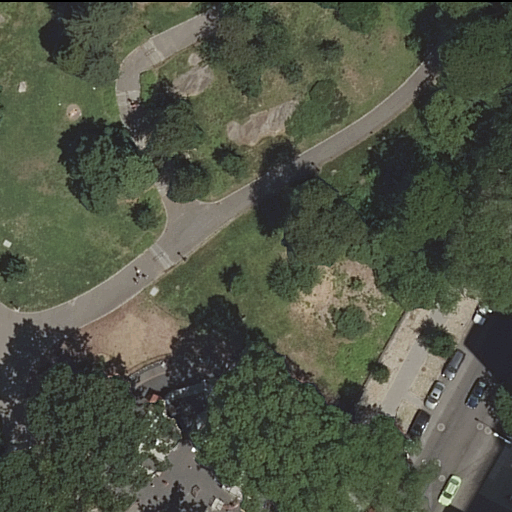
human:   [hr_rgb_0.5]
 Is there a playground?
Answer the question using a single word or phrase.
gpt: yes

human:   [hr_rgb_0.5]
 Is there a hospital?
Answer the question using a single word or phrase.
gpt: yes

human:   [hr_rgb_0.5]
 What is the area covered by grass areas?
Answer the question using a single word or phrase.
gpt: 6698m2

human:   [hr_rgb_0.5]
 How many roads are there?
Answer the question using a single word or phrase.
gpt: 9

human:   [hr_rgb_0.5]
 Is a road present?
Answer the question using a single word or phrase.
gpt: yes

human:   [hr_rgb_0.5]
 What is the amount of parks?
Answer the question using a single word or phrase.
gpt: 1

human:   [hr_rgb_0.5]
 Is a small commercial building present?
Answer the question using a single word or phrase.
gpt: no

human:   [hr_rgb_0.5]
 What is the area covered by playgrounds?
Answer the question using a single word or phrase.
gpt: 588m2

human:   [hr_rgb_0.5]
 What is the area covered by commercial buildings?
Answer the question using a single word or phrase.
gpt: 0m2

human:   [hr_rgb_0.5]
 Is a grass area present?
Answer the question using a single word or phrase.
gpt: yes

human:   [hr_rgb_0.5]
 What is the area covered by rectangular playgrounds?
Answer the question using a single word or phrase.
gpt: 588m2

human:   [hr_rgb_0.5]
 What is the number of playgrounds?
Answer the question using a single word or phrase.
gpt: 1

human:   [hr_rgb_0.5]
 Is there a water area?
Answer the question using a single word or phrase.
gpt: no

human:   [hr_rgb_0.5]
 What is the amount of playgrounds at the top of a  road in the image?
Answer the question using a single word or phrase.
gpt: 0

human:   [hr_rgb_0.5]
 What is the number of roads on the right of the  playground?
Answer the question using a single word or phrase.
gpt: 2

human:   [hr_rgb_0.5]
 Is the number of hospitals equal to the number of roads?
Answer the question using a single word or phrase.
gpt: no

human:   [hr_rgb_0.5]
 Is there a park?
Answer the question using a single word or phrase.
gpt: yes

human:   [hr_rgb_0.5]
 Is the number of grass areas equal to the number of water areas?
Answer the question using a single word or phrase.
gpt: no

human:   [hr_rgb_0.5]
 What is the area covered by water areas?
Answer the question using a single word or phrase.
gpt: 0m2

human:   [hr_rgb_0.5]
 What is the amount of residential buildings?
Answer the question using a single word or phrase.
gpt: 0

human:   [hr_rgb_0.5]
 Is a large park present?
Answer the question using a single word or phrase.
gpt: yes

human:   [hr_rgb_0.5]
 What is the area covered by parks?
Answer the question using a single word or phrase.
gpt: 10631m2

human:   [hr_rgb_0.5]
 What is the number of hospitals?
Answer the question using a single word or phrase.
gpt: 1

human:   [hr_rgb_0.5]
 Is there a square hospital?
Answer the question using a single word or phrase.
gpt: no

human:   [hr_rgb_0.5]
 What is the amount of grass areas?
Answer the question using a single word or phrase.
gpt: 1

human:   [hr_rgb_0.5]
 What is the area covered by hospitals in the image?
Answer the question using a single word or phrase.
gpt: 10457m2

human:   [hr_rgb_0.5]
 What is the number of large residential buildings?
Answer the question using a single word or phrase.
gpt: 0

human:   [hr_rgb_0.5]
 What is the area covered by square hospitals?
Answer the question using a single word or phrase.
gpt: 0m2

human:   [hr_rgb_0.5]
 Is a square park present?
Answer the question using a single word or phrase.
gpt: no

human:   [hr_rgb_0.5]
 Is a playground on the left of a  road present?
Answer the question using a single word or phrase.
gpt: yes

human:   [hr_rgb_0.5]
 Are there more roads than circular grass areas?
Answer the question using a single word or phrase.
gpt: yes

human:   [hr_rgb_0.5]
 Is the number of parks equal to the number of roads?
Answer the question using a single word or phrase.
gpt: no

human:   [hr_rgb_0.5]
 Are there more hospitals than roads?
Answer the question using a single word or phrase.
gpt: no

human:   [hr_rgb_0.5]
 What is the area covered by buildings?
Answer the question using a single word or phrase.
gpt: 0m2

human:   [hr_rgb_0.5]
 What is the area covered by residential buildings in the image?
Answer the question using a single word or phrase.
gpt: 0m2

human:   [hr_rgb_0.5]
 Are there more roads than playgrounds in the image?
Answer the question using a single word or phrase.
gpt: yes

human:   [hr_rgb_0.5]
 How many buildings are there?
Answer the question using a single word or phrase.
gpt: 0

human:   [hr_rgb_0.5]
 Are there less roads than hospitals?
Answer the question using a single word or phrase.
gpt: no

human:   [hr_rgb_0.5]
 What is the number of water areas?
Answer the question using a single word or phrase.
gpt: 0

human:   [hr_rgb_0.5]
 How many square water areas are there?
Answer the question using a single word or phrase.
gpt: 0

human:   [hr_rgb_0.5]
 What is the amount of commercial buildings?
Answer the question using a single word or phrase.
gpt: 0

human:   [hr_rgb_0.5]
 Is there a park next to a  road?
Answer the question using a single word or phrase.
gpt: yes

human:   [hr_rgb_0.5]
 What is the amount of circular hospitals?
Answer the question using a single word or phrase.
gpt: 0

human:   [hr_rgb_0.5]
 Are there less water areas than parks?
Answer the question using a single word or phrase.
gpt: yes

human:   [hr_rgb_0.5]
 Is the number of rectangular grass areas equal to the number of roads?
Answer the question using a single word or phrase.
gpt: no

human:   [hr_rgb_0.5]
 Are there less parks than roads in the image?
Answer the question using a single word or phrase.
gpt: yes

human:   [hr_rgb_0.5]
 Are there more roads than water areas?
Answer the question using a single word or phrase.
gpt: yes

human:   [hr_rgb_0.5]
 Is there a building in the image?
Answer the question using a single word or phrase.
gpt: no

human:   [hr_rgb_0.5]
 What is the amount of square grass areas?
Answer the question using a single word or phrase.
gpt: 0

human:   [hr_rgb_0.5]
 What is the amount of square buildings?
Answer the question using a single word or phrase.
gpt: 0

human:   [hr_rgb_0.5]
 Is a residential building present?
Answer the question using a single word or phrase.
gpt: no

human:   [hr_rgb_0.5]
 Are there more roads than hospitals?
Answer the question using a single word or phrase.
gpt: yes

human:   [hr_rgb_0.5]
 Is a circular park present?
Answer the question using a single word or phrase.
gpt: no

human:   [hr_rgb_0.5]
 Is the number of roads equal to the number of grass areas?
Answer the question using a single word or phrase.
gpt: no

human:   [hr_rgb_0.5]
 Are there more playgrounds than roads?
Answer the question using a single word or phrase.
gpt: no

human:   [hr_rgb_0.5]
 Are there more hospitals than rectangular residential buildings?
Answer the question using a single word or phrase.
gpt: yes

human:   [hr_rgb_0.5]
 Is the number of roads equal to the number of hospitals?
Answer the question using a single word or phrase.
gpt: no

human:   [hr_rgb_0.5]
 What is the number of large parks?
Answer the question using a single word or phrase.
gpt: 1

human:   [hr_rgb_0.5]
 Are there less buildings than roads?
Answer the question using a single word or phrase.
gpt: yes

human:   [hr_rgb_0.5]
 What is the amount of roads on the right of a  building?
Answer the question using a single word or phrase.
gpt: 0

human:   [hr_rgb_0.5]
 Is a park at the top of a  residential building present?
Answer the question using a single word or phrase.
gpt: no

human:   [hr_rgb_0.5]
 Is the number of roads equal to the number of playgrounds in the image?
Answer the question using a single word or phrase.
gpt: no

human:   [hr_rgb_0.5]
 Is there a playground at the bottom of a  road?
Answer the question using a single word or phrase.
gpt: yes

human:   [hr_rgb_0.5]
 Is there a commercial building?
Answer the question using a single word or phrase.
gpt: no